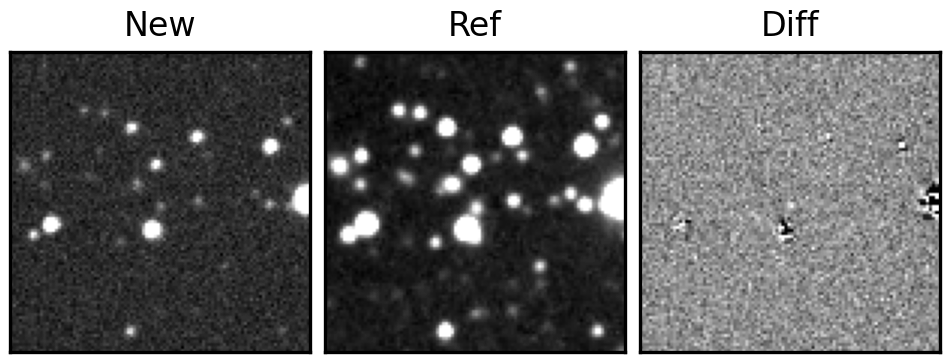
Label: real